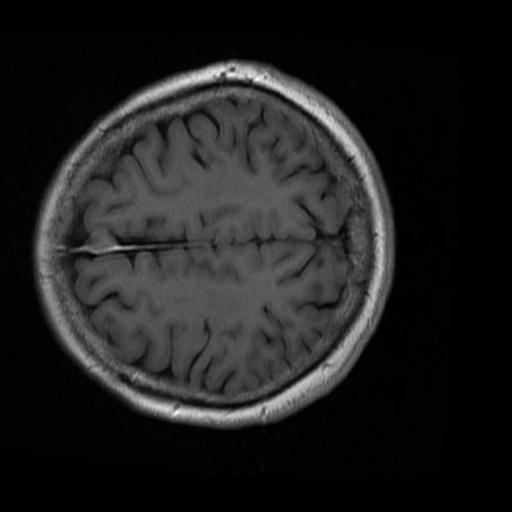
Label: brain_menin